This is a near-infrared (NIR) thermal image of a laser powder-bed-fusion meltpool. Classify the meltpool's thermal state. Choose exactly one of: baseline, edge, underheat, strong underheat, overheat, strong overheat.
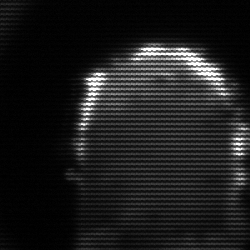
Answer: baseline